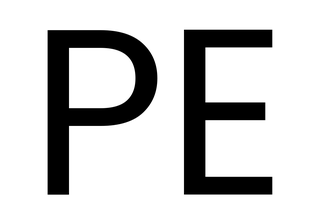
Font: Poppins-Regular